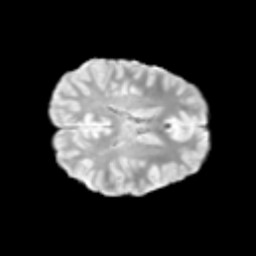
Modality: T2w
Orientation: axial
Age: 9
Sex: male
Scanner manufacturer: siemens
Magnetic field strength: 3 T
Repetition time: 3.8 s
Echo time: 0.07 s